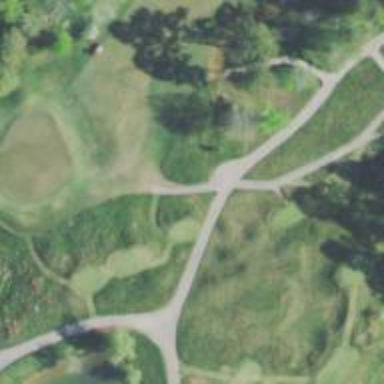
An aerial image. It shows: Service road used as golf cart path.